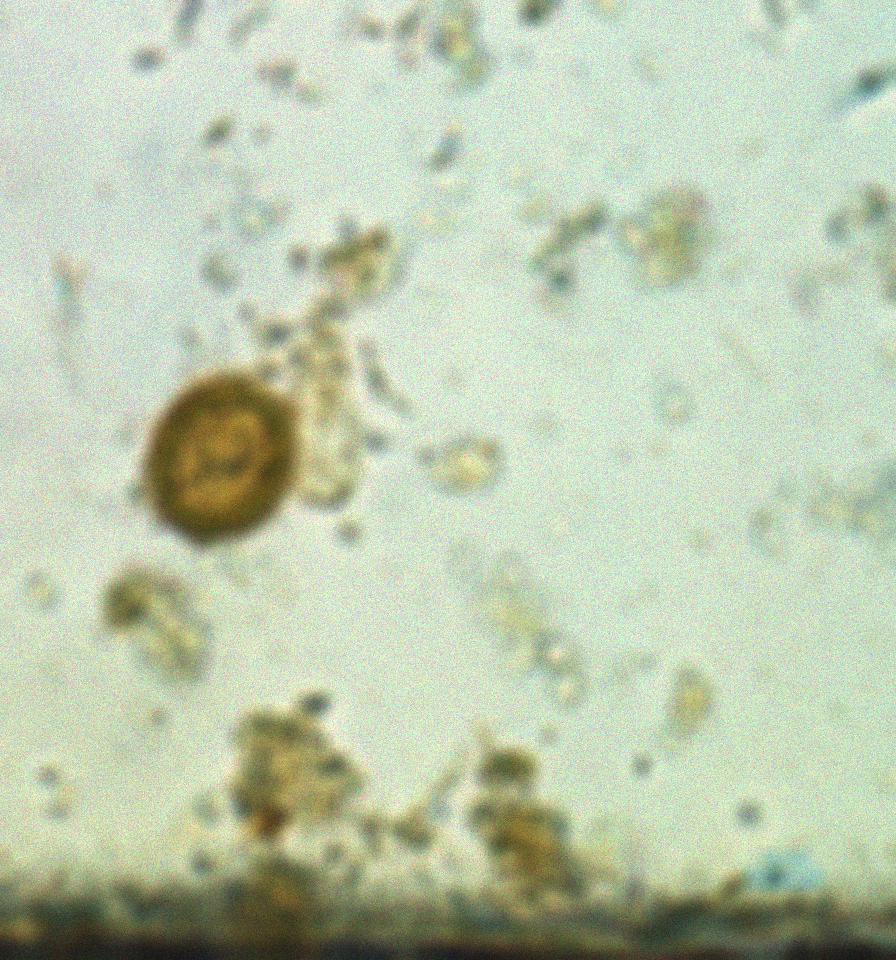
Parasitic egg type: Taenia spp. egg